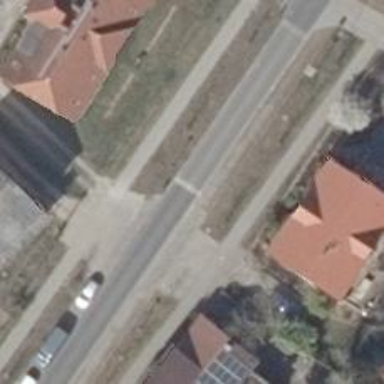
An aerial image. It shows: Residential road with separate sidewalks on both sides.